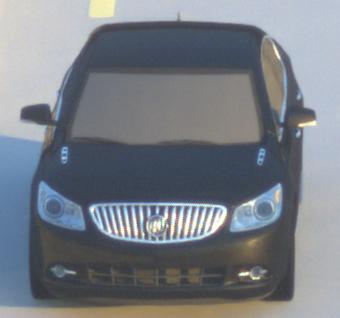
Make: Buick
Model: LaCrosse
Detailed model: Gen. 2
Model produced from: 2009
Model produced until: 2016
Doors: 4
Color: black
Road condition: dry road
Daytime: sunrise or sunset
Contrast: medium contrast